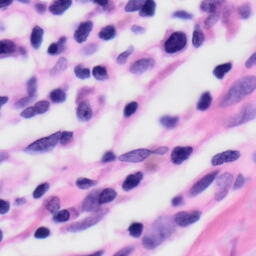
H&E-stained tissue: Skin